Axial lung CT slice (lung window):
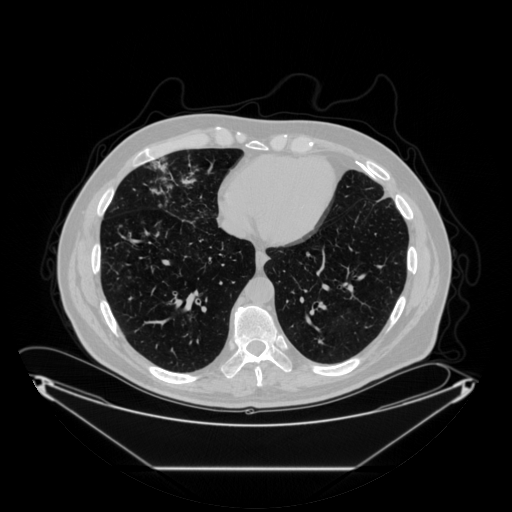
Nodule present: no